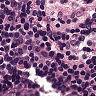
Metastatic tissue present: no